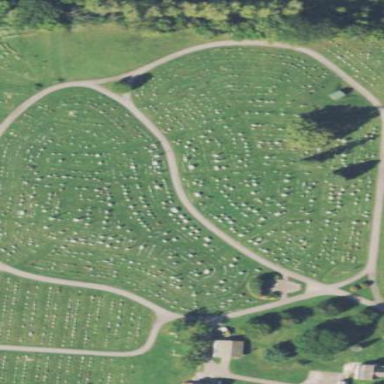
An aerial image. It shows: Cemetery.